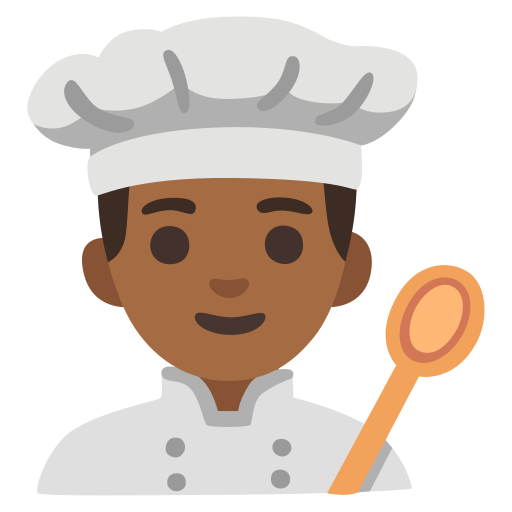
Emoji: 👨🏾‍🍳